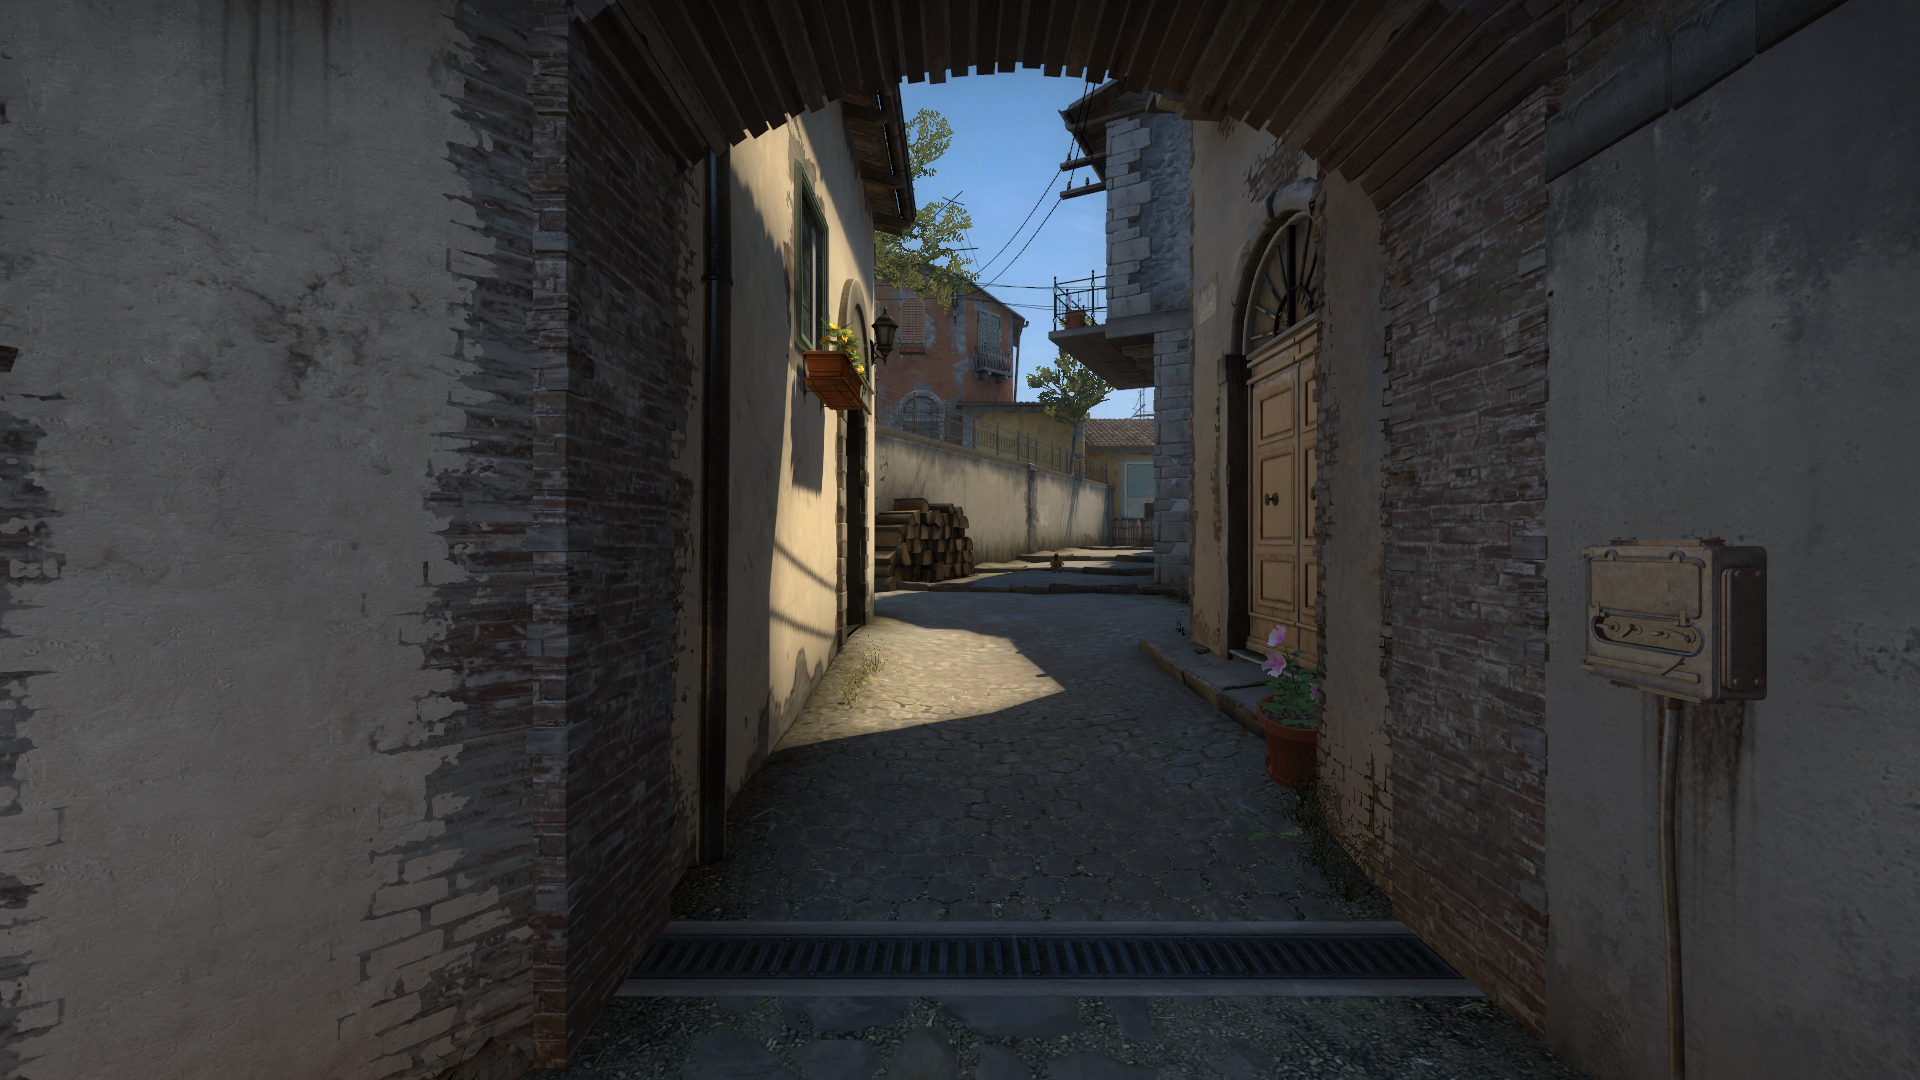
Map: de_inferno